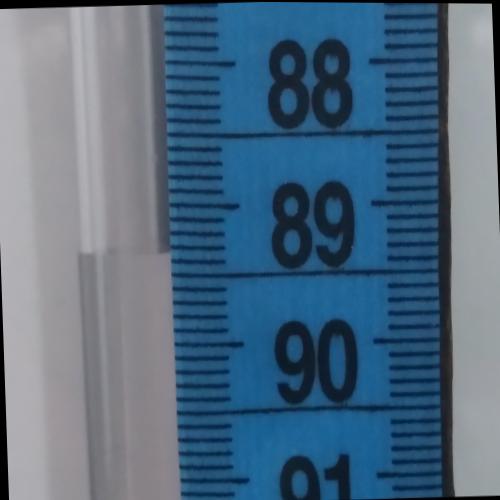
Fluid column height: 89.3 cm